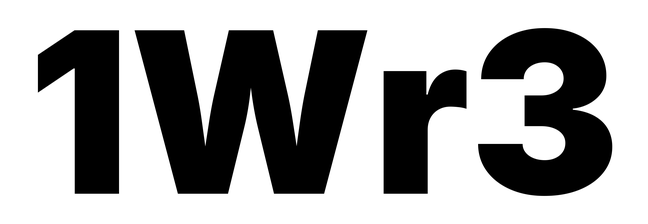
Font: Inter_Black